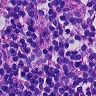
Metastatic tissue present: no